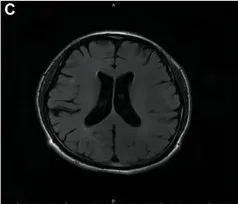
MRI images of the orbit, cervical spine, and brain. Brain MRI.
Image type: radiology (mri)